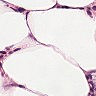
Metastatic tissue present: no